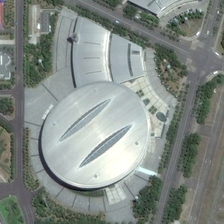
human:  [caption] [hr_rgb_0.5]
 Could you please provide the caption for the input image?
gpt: an oval silver gray center building surrounded by green trees is near a crossroads .

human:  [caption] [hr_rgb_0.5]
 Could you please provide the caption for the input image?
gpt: an oval silver gray center building surrounded by green trees is near a crossroads .

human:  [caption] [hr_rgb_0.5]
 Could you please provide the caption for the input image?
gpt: an oval silver gray center building surrounded by green trees is near a crossroads .

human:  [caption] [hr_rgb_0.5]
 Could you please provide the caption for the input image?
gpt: an oval silver gray center building surrounded by green trees is near a crossroads .

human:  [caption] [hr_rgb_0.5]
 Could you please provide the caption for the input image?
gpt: an oval silver gray center building surrounded by green trees is near a crossroads .